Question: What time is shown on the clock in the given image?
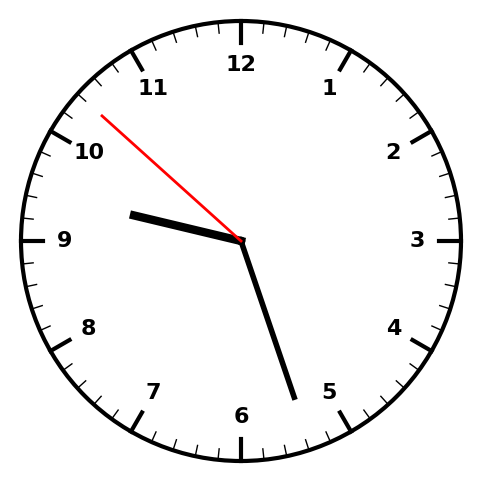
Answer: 09:26:52